Question: I'm trying to set the same hight for three columns. I've been looking around internet and I tried several options, but any of them seems to be working.
Here is the code:
## html
'''
<div class="container">
<div id="firstBlockGroup" class="col-md-24">
<div class="columnLayout col-md-8 col-sm-8 col-xs-24">
<img class="imageOfColumn" src="images/leftImg.png" alt=""/>
<div class="descriptionPic">
<span class="titleLabelPic">BORDEAUX 2014</span>
<span class="descLabelPic">Read our honest review of this interesting most recent vintage</span>
<span class="moreLabelPic">If it's a lemon, we call it a lemon >>></span>
</div>
</div>
<div class="columnLayout col-md-8 col-sm-8 col-xs-24">
<img class="imageOfColumn" src="images/middleImg.png" alt=""/>
<div class="descriptionPic">
<span class="descLabelPic">Decorum Vintners' Producer of the Month</span>
<span class="descLabelPic">June 2015</span>
<span class="moreLabelPic">Domaine ETIENNE SAUZET >>></span>
</div>
</div>
<div class="columnLayout col-md-8 col-sm-8 col-xs-24">
<img class="imageOfColumn" src="images/rightImg.png" alt=""/>
<div class="descriptionPic">
<span class="descLabelPic">Discover incredible wines from Queen Victoria's favourite region in Germany</span>
<span class="moreLabelPic">Mosel Superstars >>></span>
</div>
</div>
</div>
</div>
'''
## css
'''
.columnLayout {
padding: 0px;
margin-right: 20px;
width: 32.4%;
height:100%;
}
.columnLayout img{
width:100%;
}
.columnsContainer{
padding-bottom:50px;
}
#firstBlockGroup{
margin-bottom:50px;
overflow:hidden;
padding:0;
display:inline;
}
div.columnLayout:last-child{
margin-right: 0 !important;
}
.descriptionPic{
background-color:#fff;
padding:10px;
}
.descriptionPic span{
display:block;
}
.titleLabelPic{
text-transform: capitalize;
}
.descLabelPic{
color:#78777d;
}
.moreLabelPic{
color:#58575f;
font-weight:400;
}
.imageOfColumn{
width:100%;
height:220px;
}
'''
I've been trying to put it on JSfiddle but they appear displayed in block, no column next each other....
Can someone give me a hand? I don't know what I'm doing wrong...
Cheers!!!
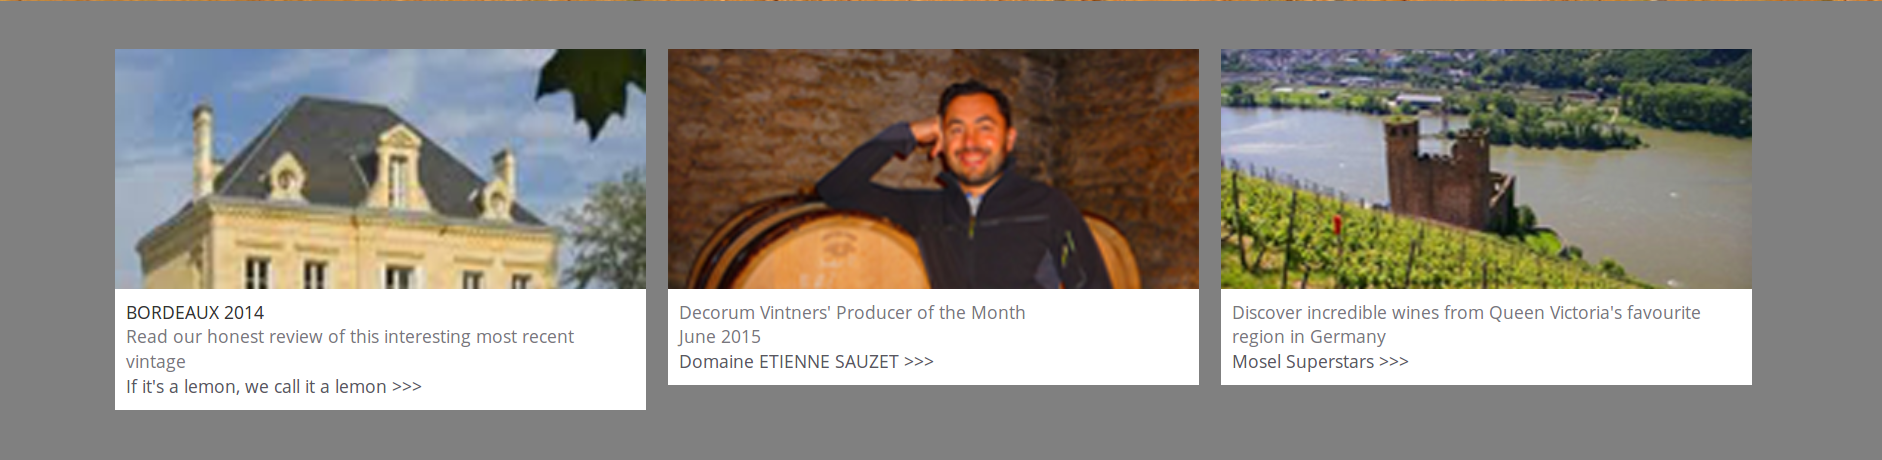
Answer: in your '.columnLayout'class add a min height property e.g.'min-height:200px;' so that all the container should have a minimum height and if your content within these blocks is more than they will adapt to the new height.